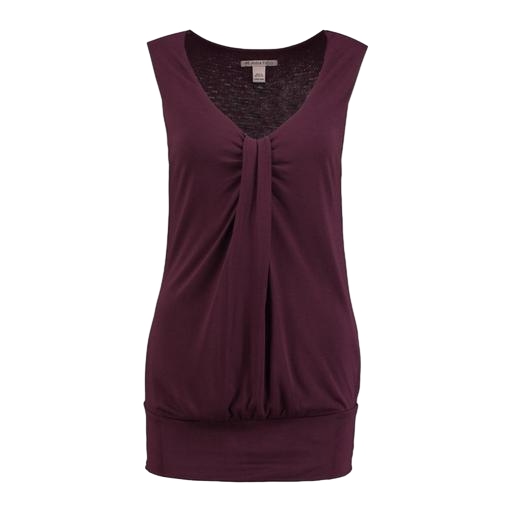
saturday tunic merlot, sleeveless draped top purple, purple tank top, white background